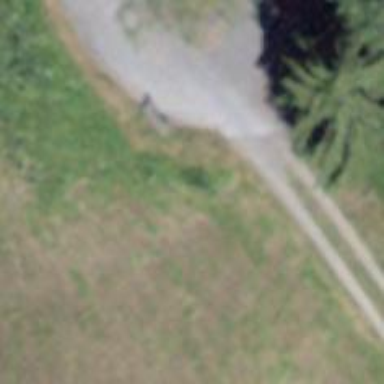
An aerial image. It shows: Bench.